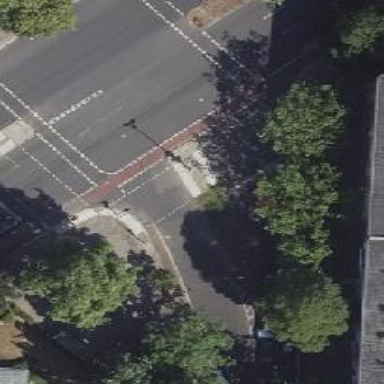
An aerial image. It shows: Road with traffic signals.